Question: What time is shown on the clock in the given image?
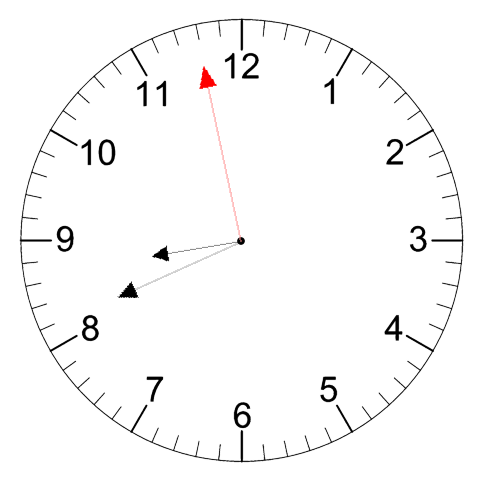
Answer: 08:40:58